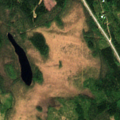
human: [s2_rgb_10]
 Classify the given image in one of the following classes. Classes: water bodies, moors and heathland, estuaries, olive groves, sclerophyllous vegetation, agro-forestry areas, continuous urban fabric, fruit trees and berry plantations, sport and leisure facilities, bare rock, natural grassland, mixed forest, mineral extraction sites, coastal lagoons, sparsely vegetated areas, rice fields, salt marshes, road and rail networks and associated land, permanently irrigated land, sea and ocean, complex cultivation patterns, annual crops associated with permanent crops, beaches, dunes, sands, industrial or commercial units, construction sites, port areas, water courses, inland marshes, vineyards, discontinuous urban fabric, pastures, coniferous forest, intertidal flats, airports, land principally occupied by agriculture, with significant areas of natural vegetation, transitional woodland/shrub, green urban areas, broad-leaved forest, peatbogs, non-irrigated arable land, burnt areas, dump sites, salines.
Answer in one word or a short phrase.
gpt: coniferous forest, mixed forest, peatbogs